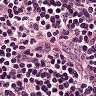
Metastatic tissue present: no